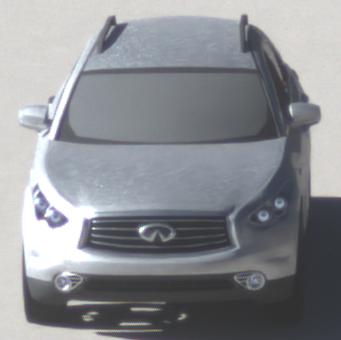
Make: Infiniti
Model: FX 37
Detailed model: FX (S51)
Model produced from: 2012/07
Model produced until: 2013/10
Doors: 5
Color: white
Road condition: dry road
Daytime: morning or afternoon
Contrast: high contrast